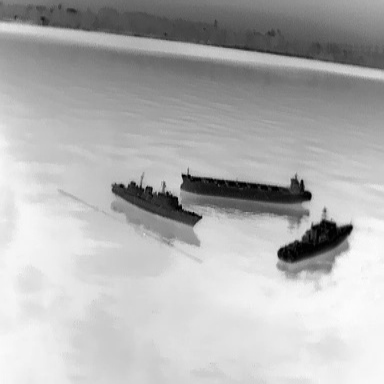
There are two warships in the infrared image.